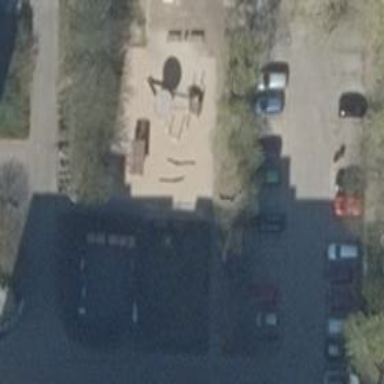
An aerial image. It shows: Playground with sand surface.